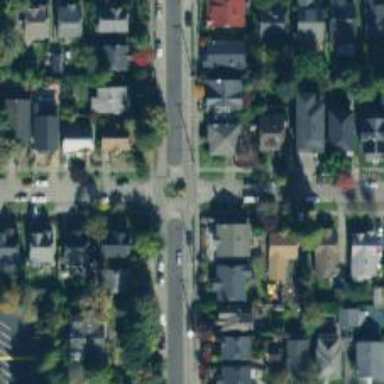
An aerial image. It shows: Residential road with separate sidewalk.